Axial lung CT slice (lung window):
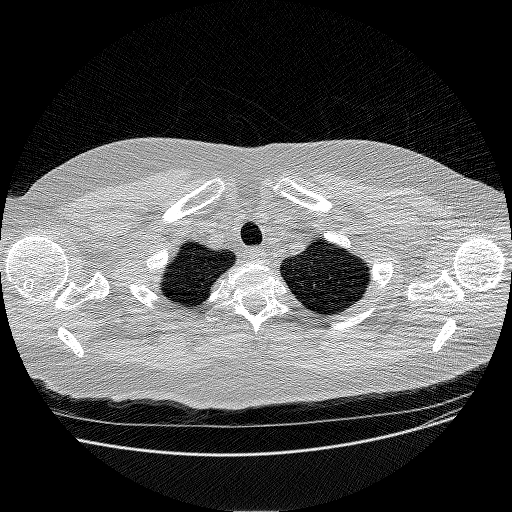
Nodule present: no